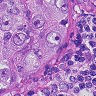
Metastatic tissue present: yes